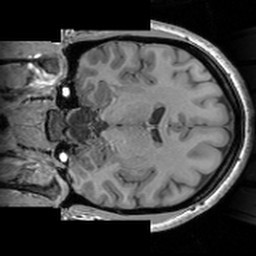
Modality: T1w
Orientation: coronal
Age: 24
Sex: female
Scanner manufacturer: siemens
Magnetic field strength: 3 T
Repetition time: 1.63 s
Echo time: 0.00311 s